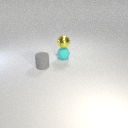
small cyan rubber sphere to the right of small gray rubber cylinder